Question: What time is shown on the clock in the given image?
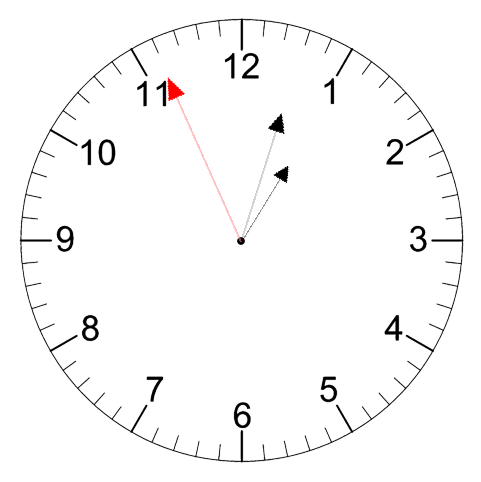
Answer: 01:02:56